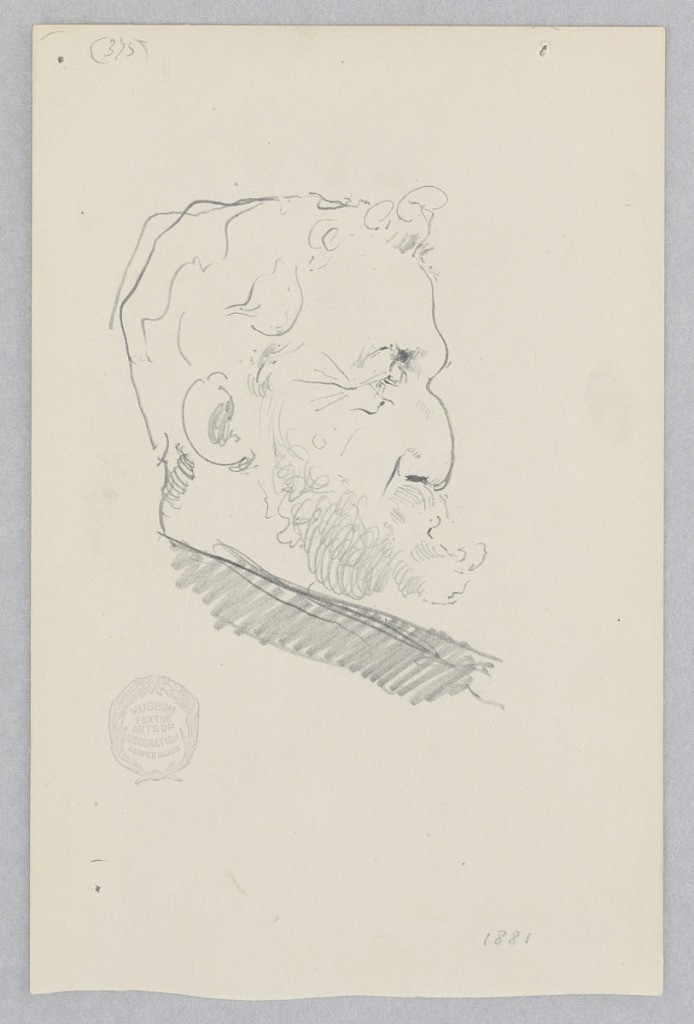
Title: Gedney Bunce
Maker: Robert Frederick Blum, American, 1857–1903
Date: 1881
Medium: Graphite on wove paper
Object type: Drawing
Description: Sketch of a male figure in profile.